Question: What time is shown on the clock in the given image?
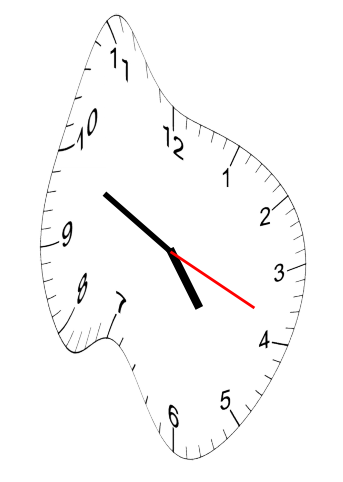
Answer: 04:49:19